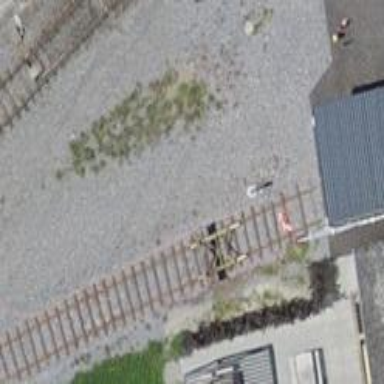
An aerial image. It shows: Railway buffer stop.